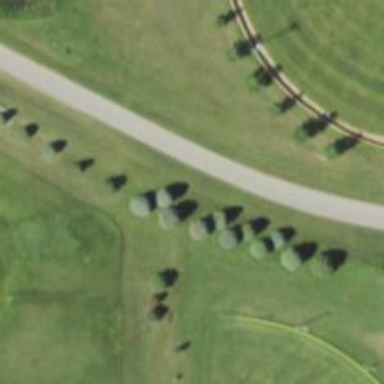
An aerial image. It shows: Disc golf basket.